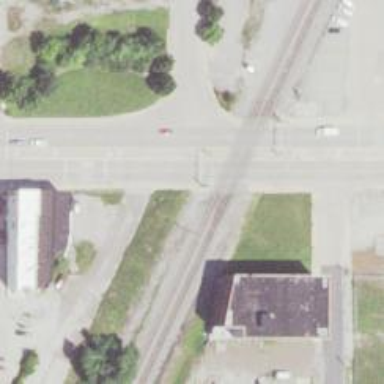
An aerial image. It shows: Railway crossing.